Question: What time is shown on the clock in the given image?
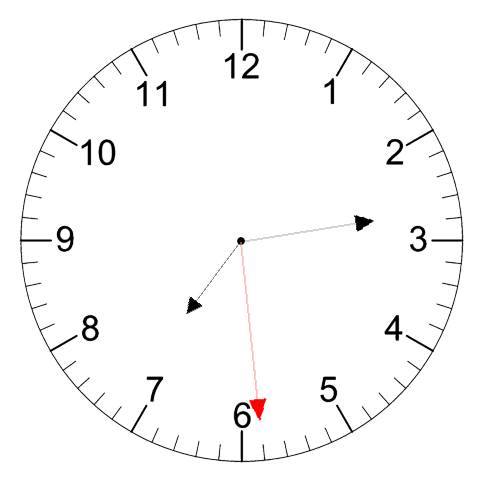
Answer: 07:13:29